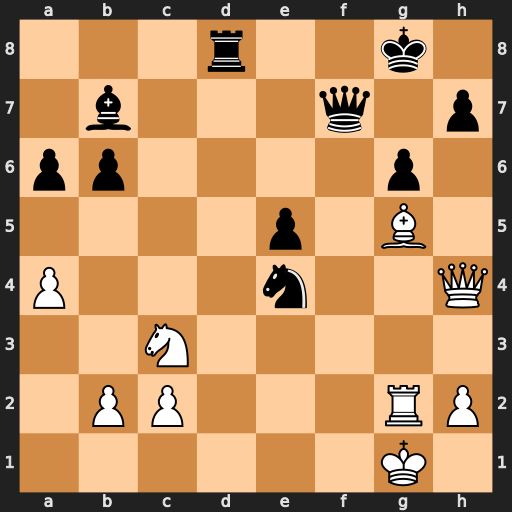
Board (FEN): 3r2k1/1b3q1p/pp4p1/4p1B1/P3n2Q/2N5/1PP3RP/6K1
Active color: w
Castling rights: -
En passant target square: -
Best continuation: Bxd8 Nxc3 bxc3 Bxg2 Kxg2 Qd5+ Kg3